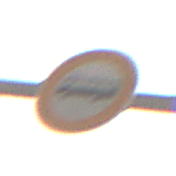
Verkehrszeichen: VerbotKraftomnibusse
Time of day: MorningAfternoon
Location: Outdoor (Nature)
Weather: PartlyCloudy
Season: Winter
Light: Natural